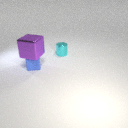
large purple metal cube above small blue rubber cube